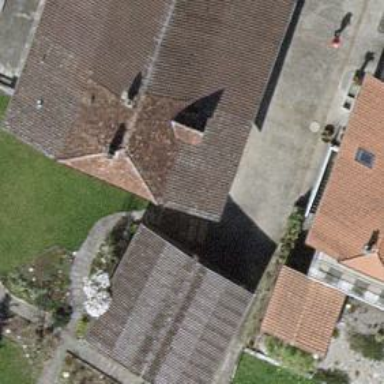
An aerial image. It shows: Garage.